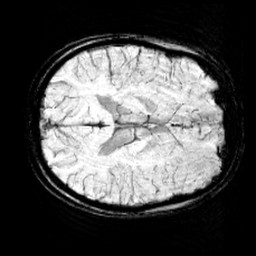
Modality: minIP
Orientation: axial
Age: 13
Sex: female
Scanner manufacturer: siemens
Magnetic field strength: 3 T
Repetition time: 0.027 s
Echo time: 0.02 s